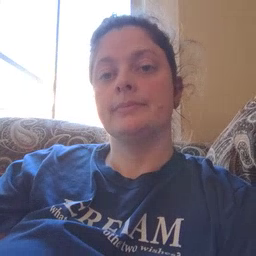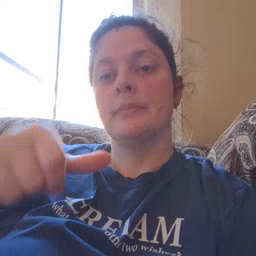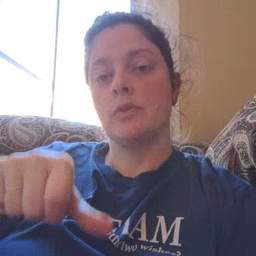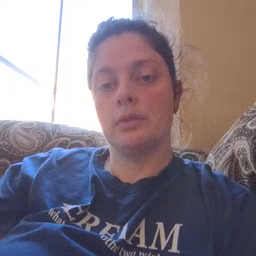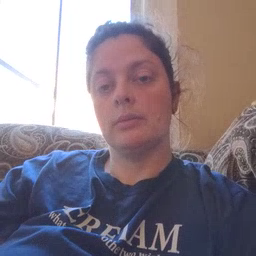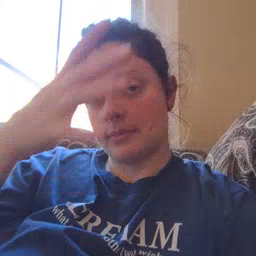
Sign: puzzle